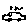
Label: car